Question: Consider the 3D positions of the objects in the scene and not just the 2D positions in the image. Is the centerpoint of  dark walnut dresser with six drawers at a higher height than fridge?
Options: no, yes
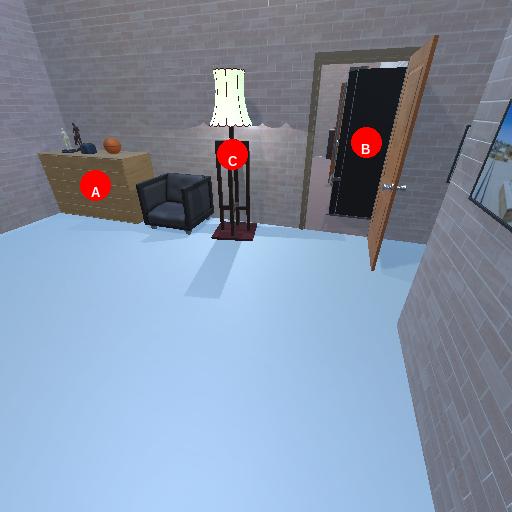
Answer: no